Aerial crown-view tile of a tropical tree (Barro Colorado Island, Panama), acquired 20250818:
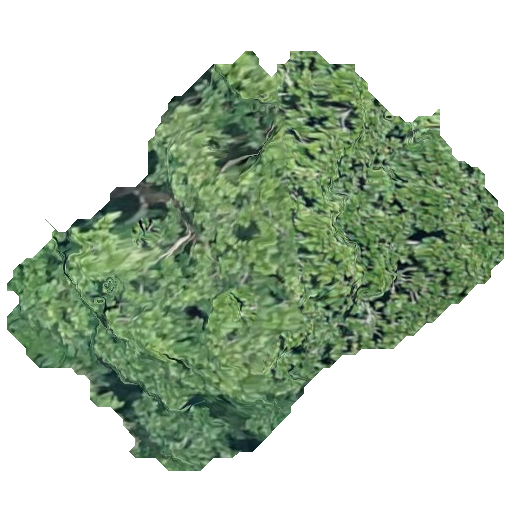
Species: Anacardium excelsum
GBIF accepted scientific name: Anacardium excelsum
Crown area: 175.73 m²